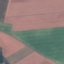
Label: AnnualCrop